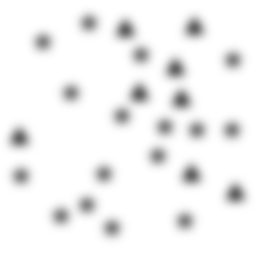
Squares: 0
Triangles: 8
Stars: 16
Total shapes: 24